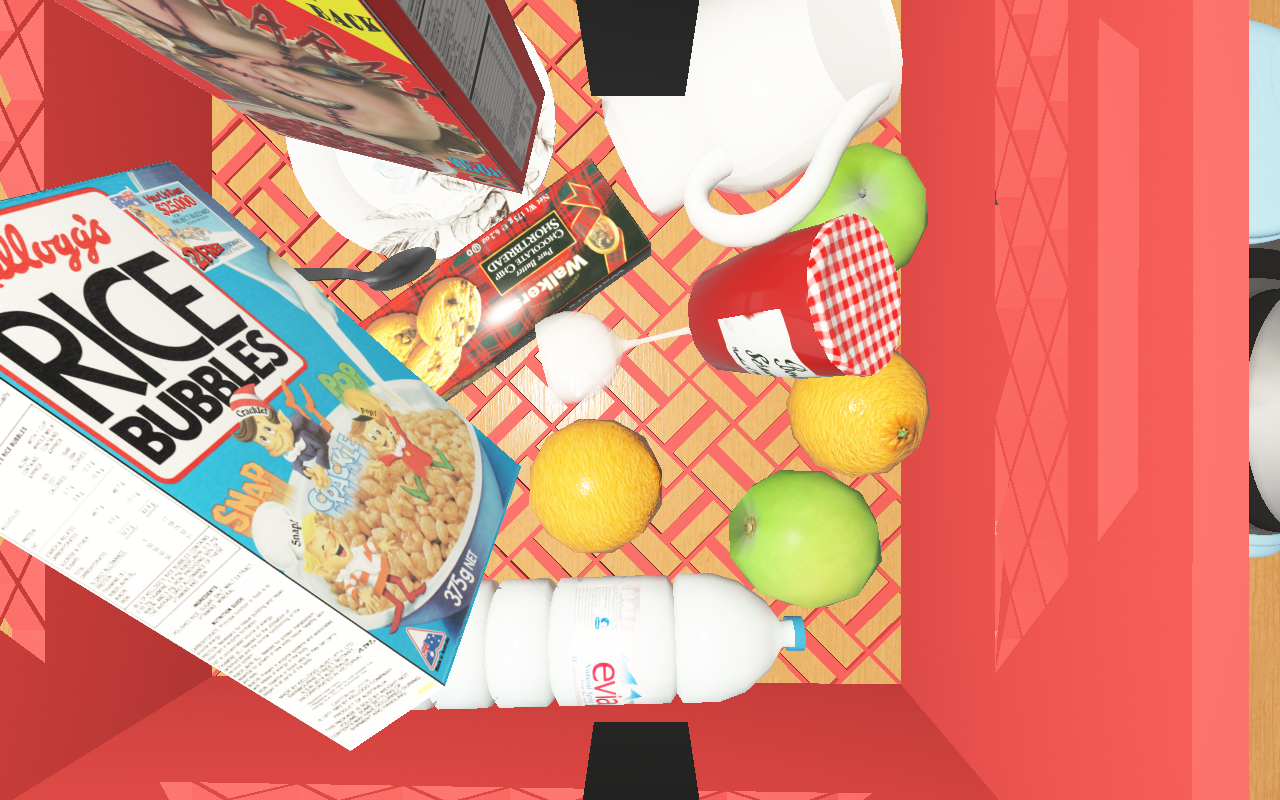
Objects in the scene:
carafe
water bottle
orange
orange
spoon
plate
glass
wineglass
cereal box
biscuit box